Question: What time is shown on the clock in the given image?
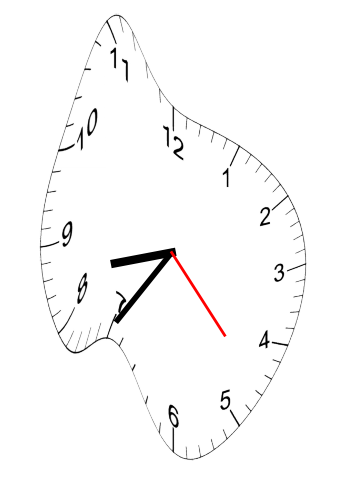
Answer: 08:35:23